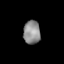
Tissue: lung
Cell type: T cells
Senescence score: 0.1871
Nuclear area (px): 392
Mean DAPI intensity: 140.418